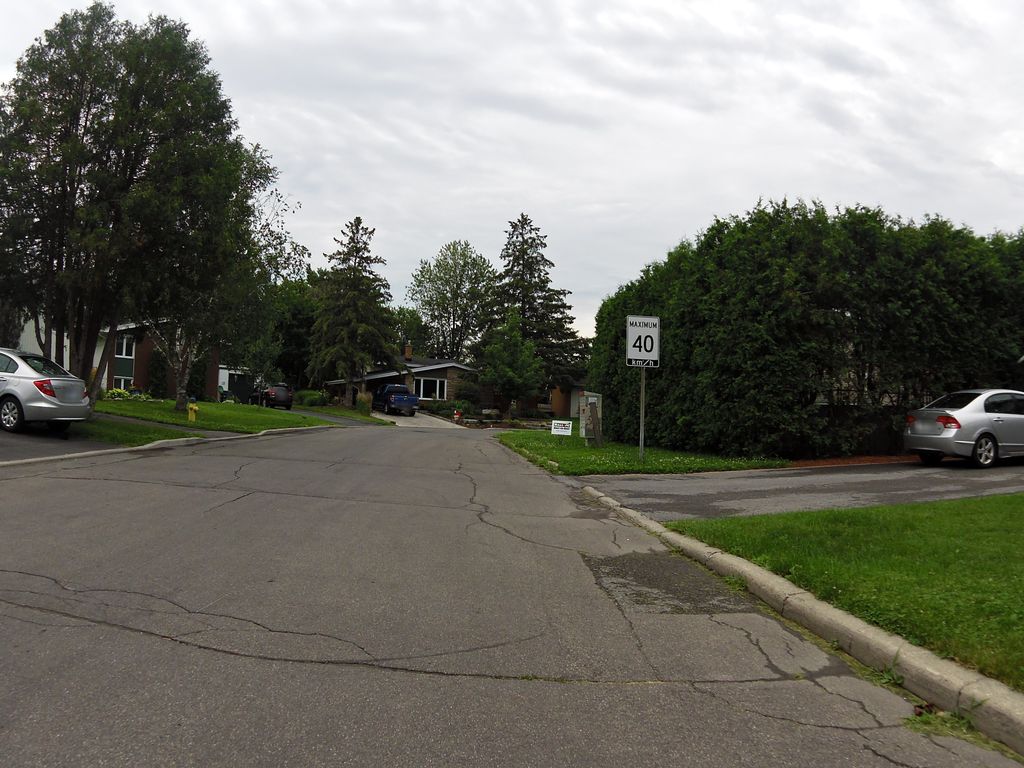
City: ottawa-gatineau